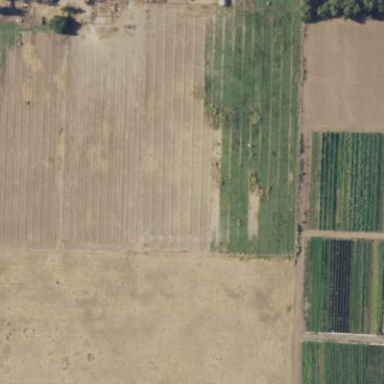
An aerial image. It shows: Farmland with field cropland.